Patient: sex F, age 44
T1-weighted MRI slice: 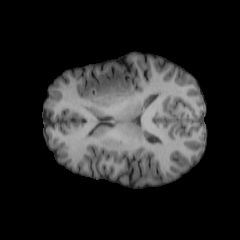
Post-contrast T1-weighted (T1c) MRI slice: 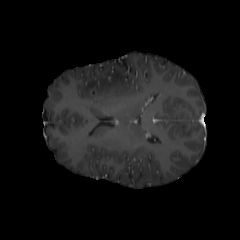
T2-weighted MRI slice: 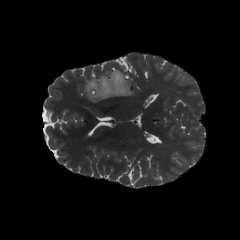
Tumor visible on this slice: yes
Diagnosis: Oligodendroglioma, IDH-mutant, 1p/19q-codeleted
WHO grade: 2